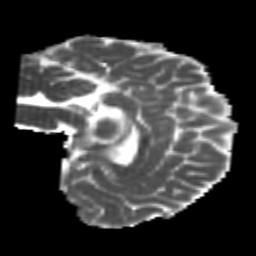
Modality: MD
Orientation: sagittal
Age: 23
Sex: female
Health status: healthy
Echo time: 0.074 s